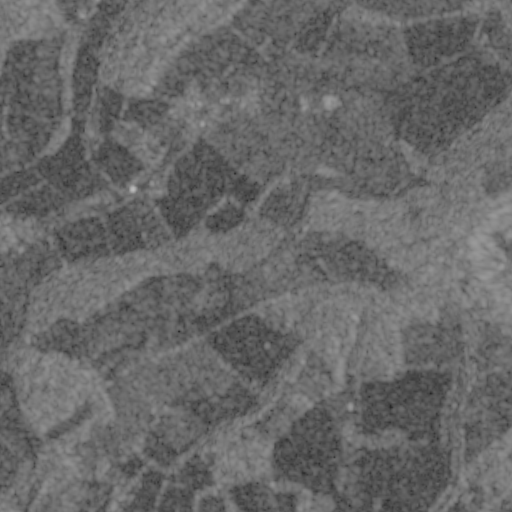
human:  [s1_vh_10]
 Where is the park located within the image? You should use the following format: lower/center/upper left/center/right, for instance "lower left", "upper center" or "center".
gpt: The park is located in the upper center of the image.
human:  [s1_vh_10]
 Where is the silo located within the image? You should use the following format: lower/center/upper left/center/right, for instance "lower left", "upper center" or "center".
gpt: The silo is located in the upper left of the image.
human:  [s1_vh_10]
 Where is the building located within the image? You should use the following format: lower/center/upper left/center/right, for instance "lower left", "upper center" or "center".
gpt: There is no building in the image.

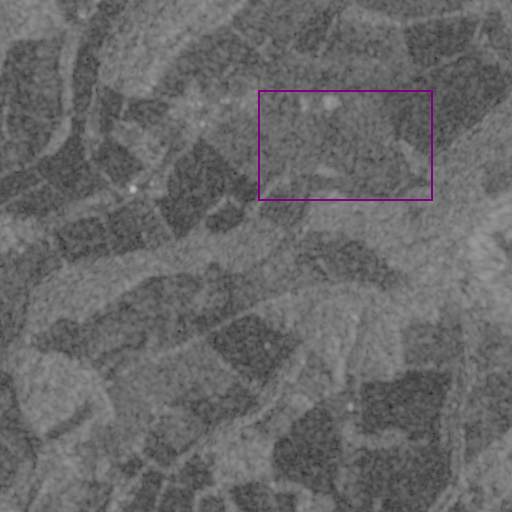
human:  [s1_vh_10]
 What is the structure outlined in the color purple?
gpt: The structure outlined in purple is a crop field.
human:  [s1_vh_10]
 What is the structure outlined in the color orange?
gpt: There is no orange outline.